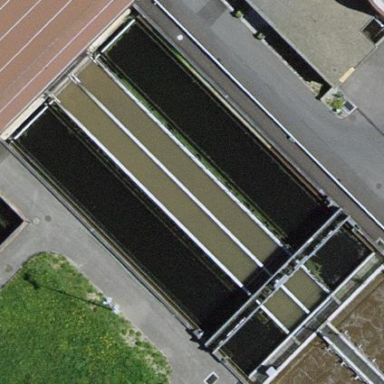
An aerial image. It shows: Sewage reservoir.